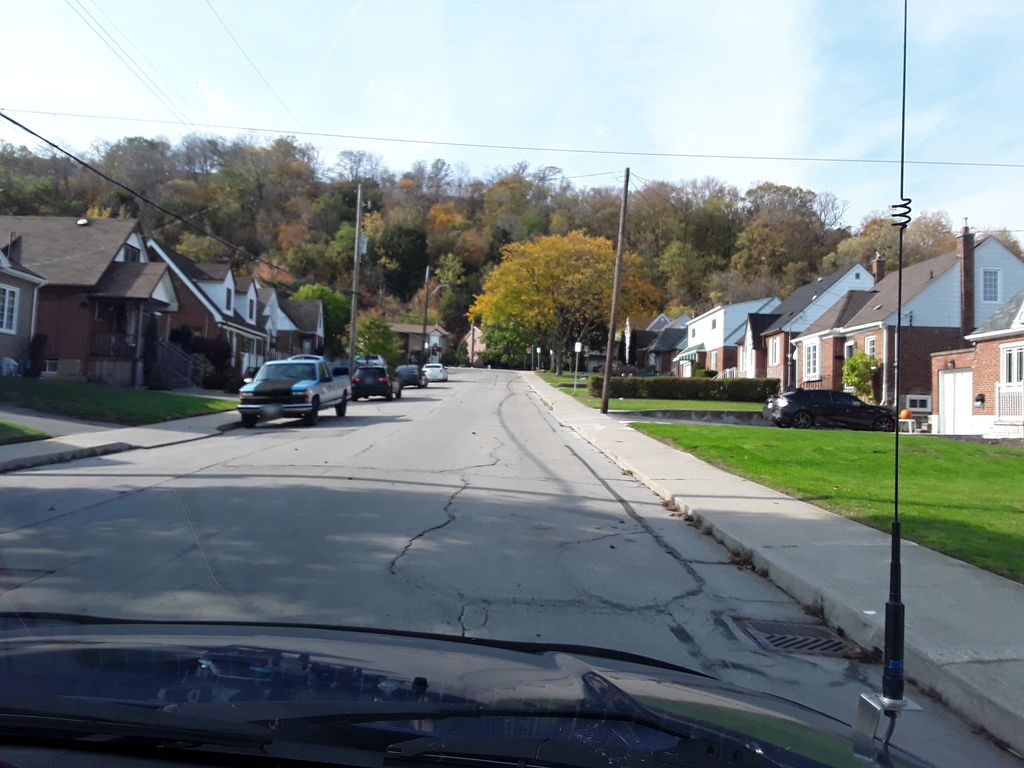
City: hamilton